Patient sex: M
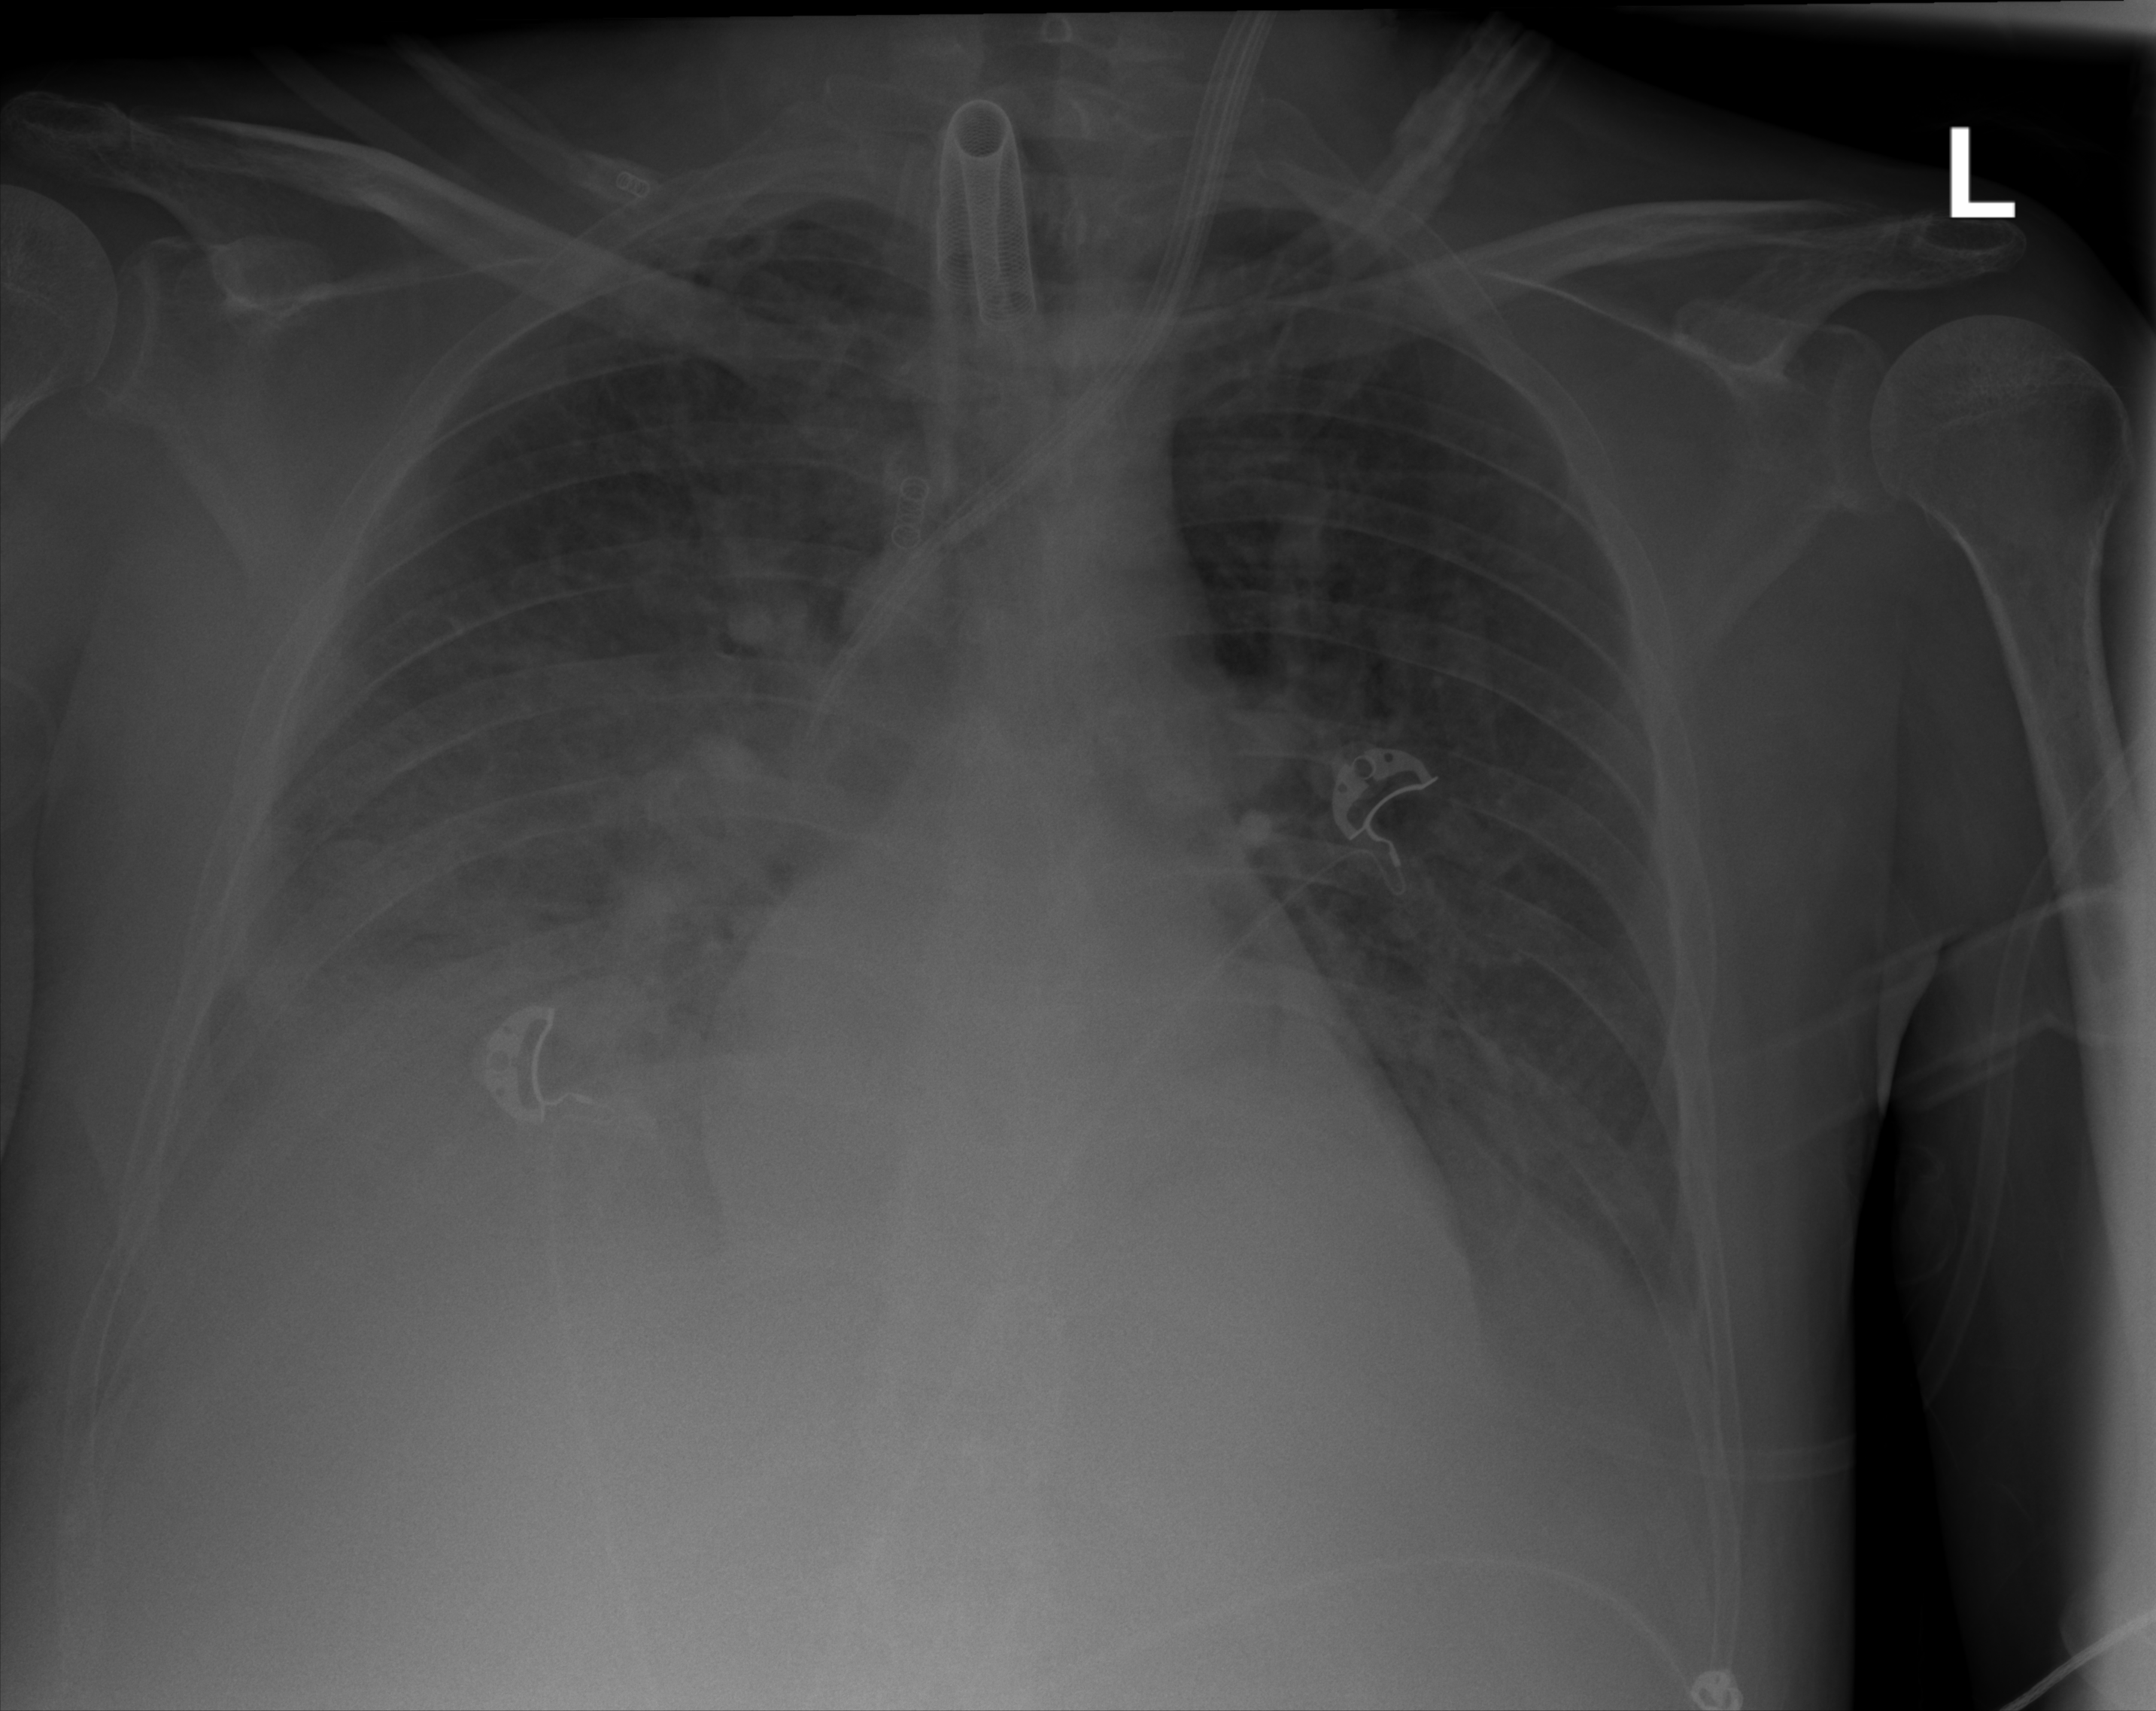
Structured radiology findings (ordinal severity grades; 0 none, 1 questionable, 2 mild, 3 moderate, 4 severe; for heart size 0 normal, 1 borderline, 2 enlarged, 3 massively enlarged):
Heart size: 1
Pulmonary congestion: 2
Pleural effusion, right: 2
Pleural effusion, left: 2
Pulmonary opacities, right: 2
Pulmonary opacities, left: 2
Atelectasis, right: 2
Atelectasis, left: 2